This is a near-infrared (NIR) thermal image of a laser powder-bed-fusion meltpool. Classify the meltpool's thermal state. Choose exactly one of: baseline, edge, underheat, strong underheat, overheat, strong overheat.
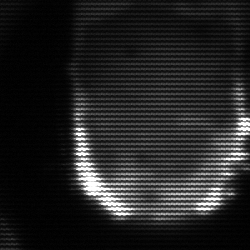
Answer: baseline